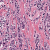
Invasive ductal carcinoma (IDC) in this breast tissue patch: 1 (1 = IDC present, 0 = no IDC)